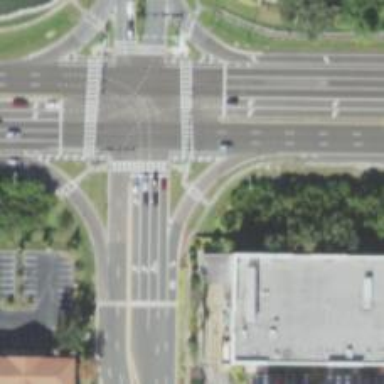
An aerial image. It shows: Marked crossing on footway.